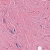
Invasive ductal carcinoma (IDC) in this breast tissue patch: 0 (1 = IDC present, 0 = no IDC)